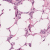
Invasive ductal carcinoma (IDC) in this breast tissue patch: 1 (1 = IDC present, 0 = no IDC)